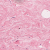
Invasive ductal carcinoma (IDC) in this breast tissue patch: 0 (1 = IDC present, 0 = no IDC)